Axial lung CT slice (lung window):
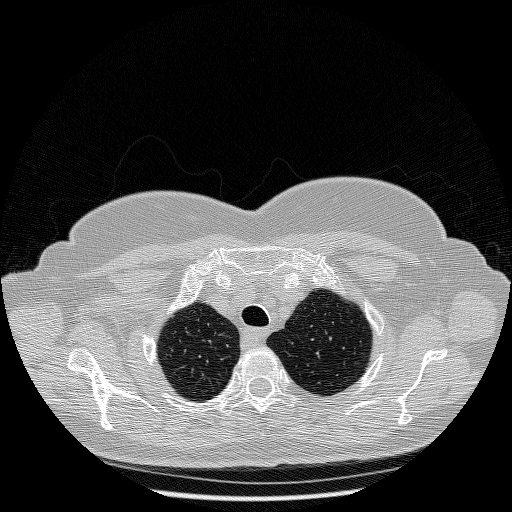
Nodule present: no